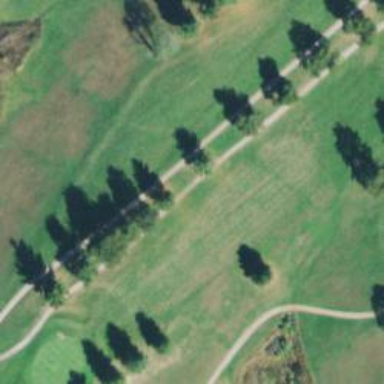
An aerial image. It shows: View of golf hole.